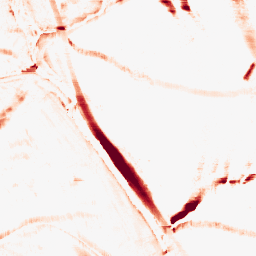
Category: morphological
Decomposition family: morphological_rect
Decomposition parameters: operation: opening
width: 20
height: 10
Upsampling method: bicubic
Upsampling parameters: scale: 8
Upsampling scale: 8